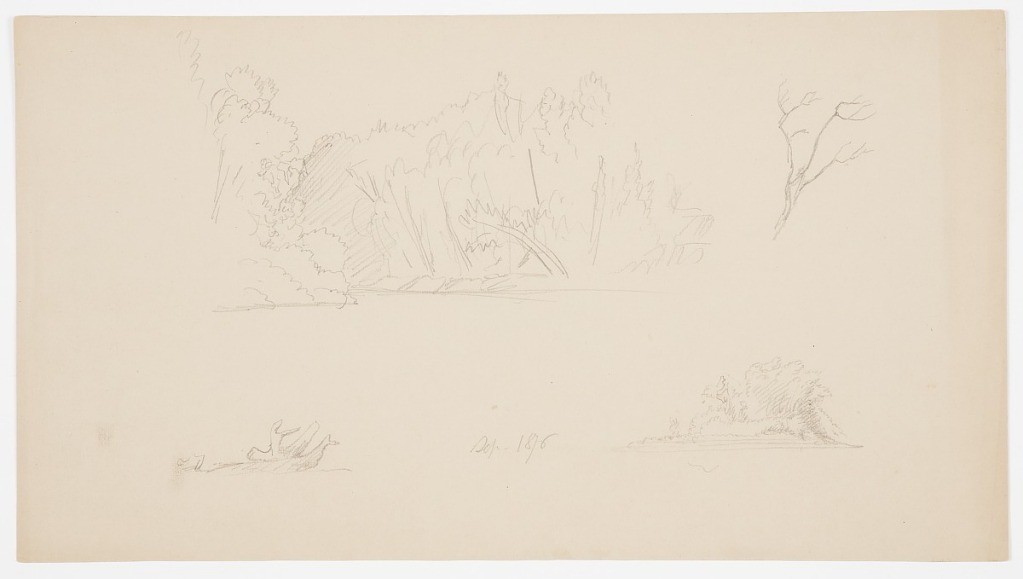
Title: Lake Sketches near Mt. Katahdin, Maine
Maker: Frederic Edwin Church, American, 1826–1900
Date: September 1876
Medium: Graphite on tan wove paper
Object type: drawing
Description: Landscape and botanical sketches showing views around a lake in the Mt. Katahdin region of Maine, possibly around Togue Pond or Millinocket Lake. At upper center, the largest sketch depicts the lake's heavily wooded shoreline and possibly an inlet. At upper right, a barren, leafless tree is shown without its trunk. At lower left, a view of an irregularly shaped log floating on the lake's surface is included. Finally, at lower right, a heavily wooded island on the lake is sketched in some detail. Waterlines are visible around its shore.